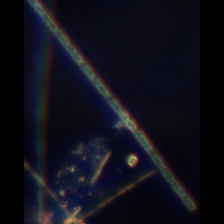
Taxon: Diatom_aggregate
Group: Diatoms